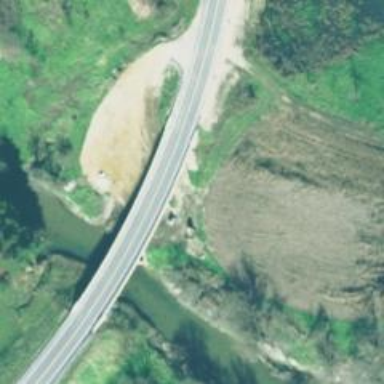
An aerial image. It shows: Secondary road crossing bridge.